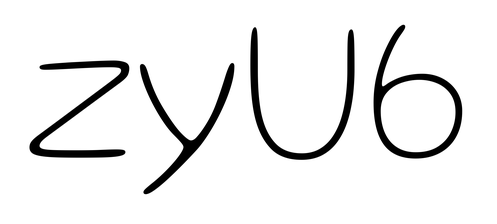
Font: Gluten_Thin